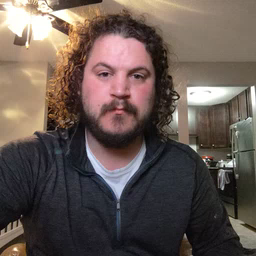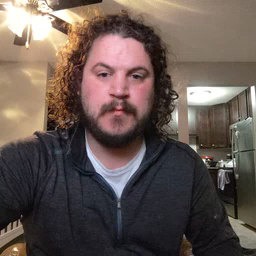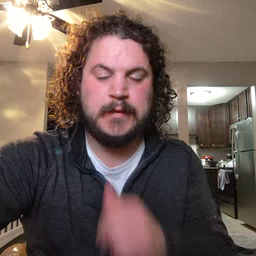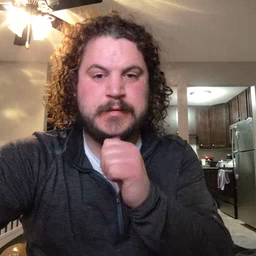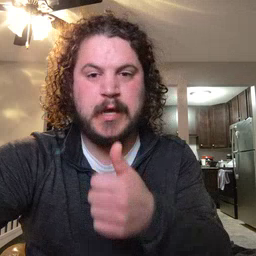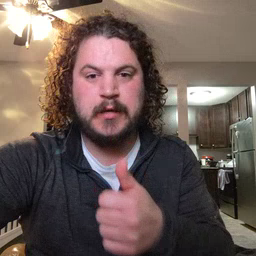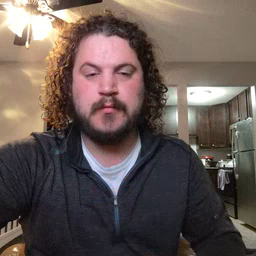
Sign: not